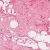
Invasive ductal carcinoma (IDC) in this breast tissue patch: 0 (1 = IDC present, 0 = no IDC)